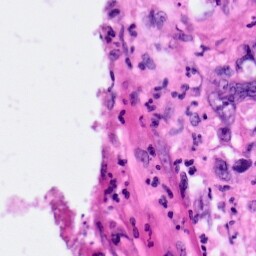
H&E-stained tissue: Pancreatic